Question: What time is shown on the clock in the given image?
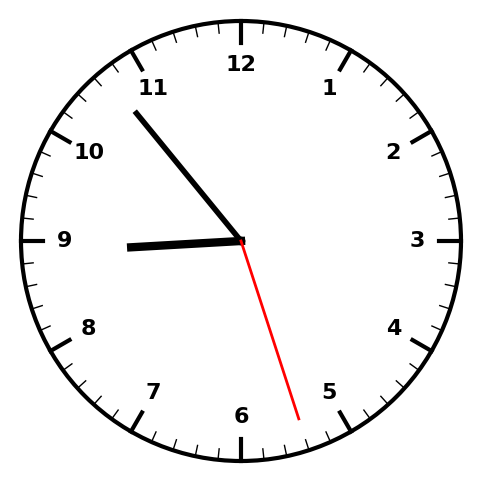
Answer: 08:53:27